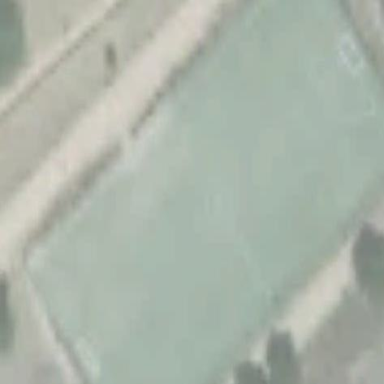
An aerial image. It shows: Soccer pitch for leisure land activities.